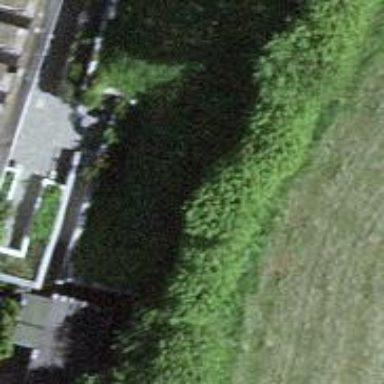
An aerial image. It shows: Hedge acting as barrier.